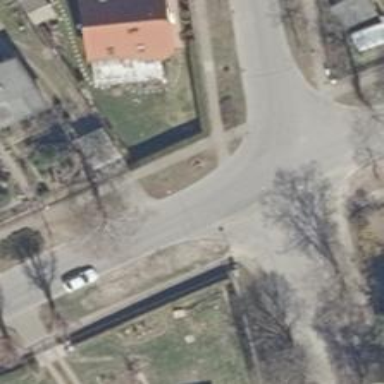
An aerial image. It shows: Residential area with asphalt road junction.